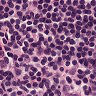
Metastatic tissue present: no